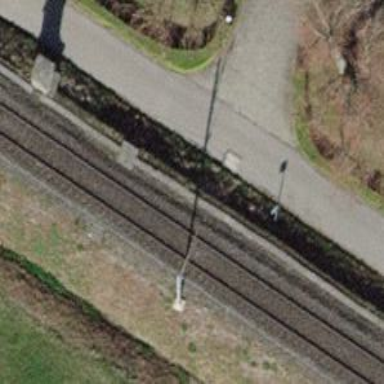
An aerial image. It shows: Solitary milestone along the railway.